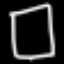
Label: square